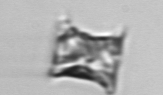
Label: Eucampia